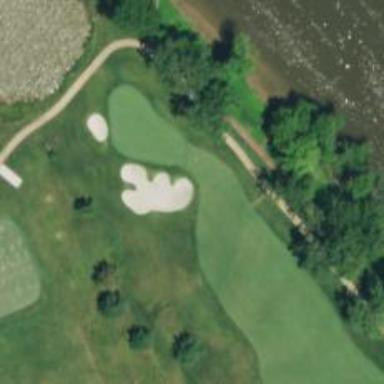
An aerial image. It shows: View of golf hole.